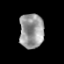
Tissue: prostate
Cell type: Epithelial cells
Senescence score: 0.3455
Nuclear area (px): 822
Mean DAPI intensity: 153.512